Question: I want to create an online RPG game..! I searched for tutorials on net about storing images in MySQL.. but all where simply different..from what I actually needed!
I don't want to "Upload" any images! My server will be having all images..for example.. Pokemons!!.. already stored in my server! I just need the user to select one pokemon and store the related data in his account!

Above is the example what I actually want. There's no Upload Image etc etc... All data and images would be already stored and users only have to fetch them in their account!
I don't want the exact code... but if you can explain me how is it done..or give any similar tutorial I will be thankful
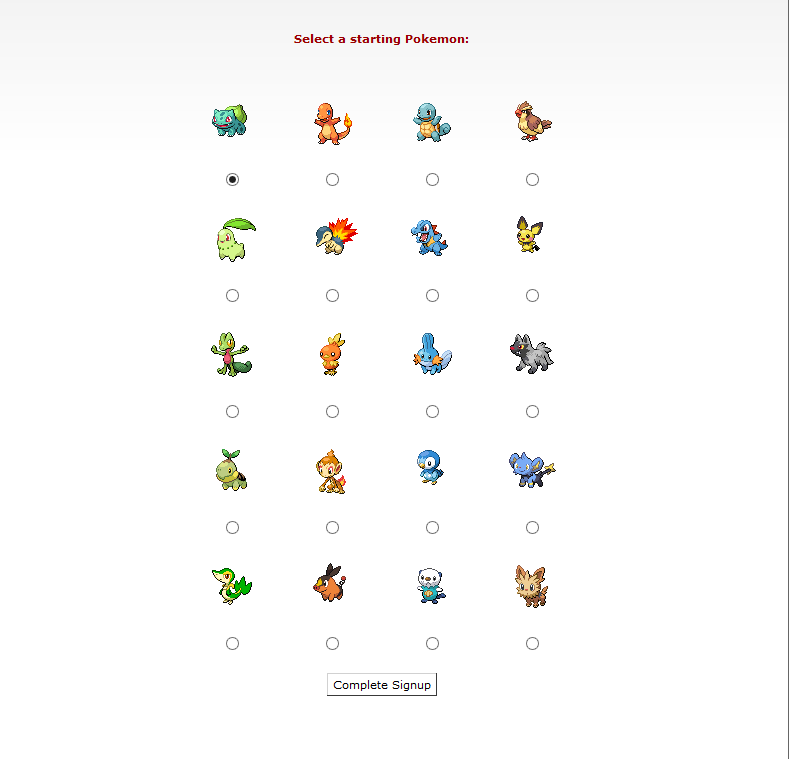
Answer: You don't have to store the images in your database: just store it somewhere in your server, and in your database just store in a table like 'POKEMON(id, name, path_to_image)'.
Then in your code, use the path stored in the database to get the link to the image. And also, when a user will capture a Pokemon, you'll need a table like 'CAPTURE(user_id, pokemon_id)'.